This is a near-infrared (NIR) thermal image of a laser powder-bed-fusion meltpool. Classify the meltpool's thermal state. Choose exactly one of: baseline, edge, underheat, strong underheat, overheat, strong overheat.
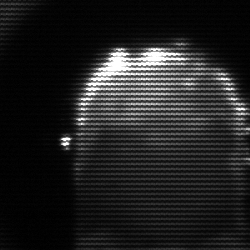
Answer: baseline